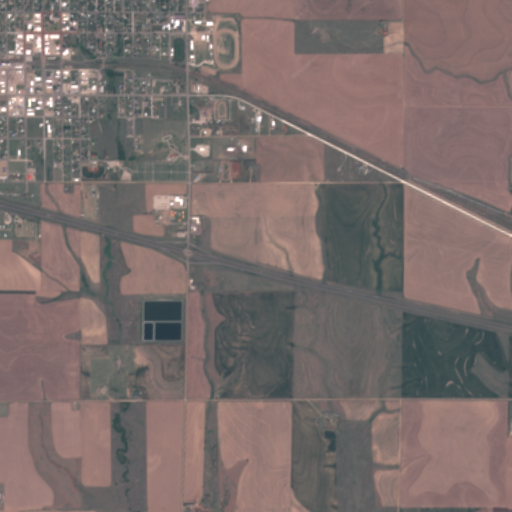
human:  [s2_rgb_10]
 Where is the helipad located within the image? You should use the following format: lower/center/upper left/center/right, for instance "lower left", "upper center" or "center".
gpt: The helipad is located in the upper center of the image.
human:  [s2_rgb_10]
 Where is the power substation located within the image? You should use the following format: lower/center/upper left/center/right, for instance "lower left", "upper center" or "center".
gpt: The power substation is located in the upper left of the image.
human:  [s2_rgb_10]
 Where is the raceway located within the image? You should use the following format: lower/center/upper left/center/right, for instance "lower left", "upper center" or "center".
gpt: The raceway is located in the upper center of the image.
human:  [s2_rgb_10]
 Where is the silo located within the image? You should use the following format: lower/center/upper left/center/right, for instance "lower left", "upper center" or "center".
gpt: The silo is located in the upper left of the image.
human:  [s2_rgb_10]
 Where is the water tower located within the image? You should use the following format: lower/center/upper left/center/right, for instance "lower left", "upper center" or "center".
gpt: The water tower is located in the upper left of the image.
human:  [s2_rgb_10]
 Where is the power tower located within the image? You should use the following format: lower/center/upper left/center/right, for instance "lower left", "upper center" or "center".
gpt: There is no power tower in the image.